Question: I am looking at the memory consumed by my app to make sure I am not allocating too much, and am confused as to what Gnome Resource Monitor is showing me. I have used the following pieces of code to allocate memory in two separate apps that are otherwise identical; they contain nothing other than this code and a scanf() call to pause execution whilst I grab the memory usage:
'''
malloc(1024 * 1024 * 100);
'''
and
'''
char* p = new char[1204*1024*100];
'''
The following image shows the memory usage of my app before and after each of these lines:

Now, I have read a lot (but obviously not enough) about memory usage (including <URL>, and am having trouble differentiating between writeable memory and virtual memory. According to the linked question,
> "Writeable memory is the amount of address space that your process has
allocated with write privileges"
and
> "Virtual memory is the address space that your application has
allocated"
If I have allocated memory myself, surely it has write privileges?
The linked question also states (regarding malloc)
> "...which won't actually allocate any memory. (See the rant at the end
of the malloc(3) page for details.)"
I don't see any "rant", and my images show the virtual memory increased! Can someone explain this please?
If I have purely the following code:
'''
char* p = new char[100];
'''
...the resource monitor shows that both Memory and Writeable Memory have increased by 8KB - the same as when I was allocating a full one megabyte! - with Virtual memory increasing by 0.1. What is happening here?
What column should I be looking at in the resource monitor to see how much memory my app is using?
Thanks very much in advance for participation, and sorry if have been unclear or missed anything that could have led me to find answers myself.
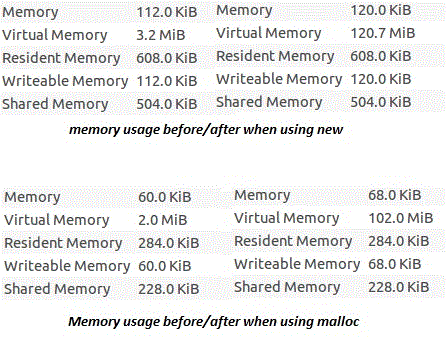
Answer: The classes of memory reported by the Gnome resource monitor (and in fact, the vast majority of resource reporting tools) are not simply separate classes of memory - there is overlap between them because they are reporting on different characteristics of the memory. Some of those different characteristics include:
- - - - 'xterm''xterm'
Because of these, and a few other factors (IPC shared memory, memory-mapped files, physical devices that have memory regions mapped in hardware, etc.), determining the actual memory in use by any single process, or even the entire system, can be complicated.